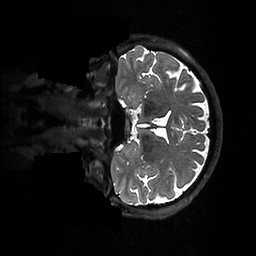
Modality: T2w
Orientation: coronal
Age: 52
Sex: female
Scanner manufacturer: ge
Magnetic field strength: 3 T
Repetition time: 3.202 s
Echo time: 0.06616 s